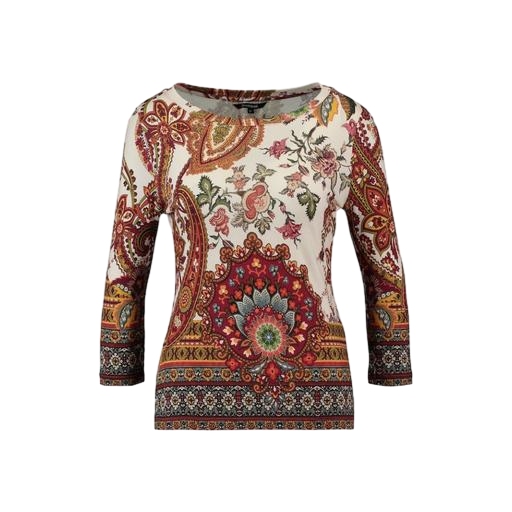
multicolor floral-print t-shirt only macy, multicolor naya 3/4-sleeve, red printed three-quarter sleeve, white background